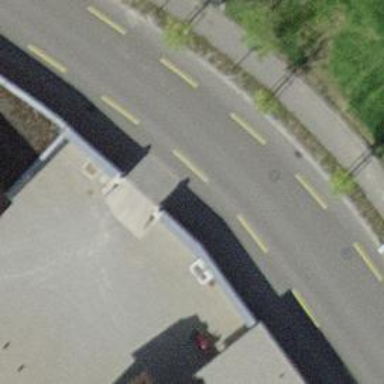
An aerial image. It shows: Residential road with asphalt surface. Both sides have sidewalks.